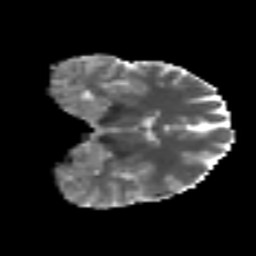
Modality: MD
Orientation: coronal
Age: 32
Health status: ill
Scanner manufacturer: philips
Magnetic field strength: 3 T
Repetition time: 9 s
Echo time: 0.127 s